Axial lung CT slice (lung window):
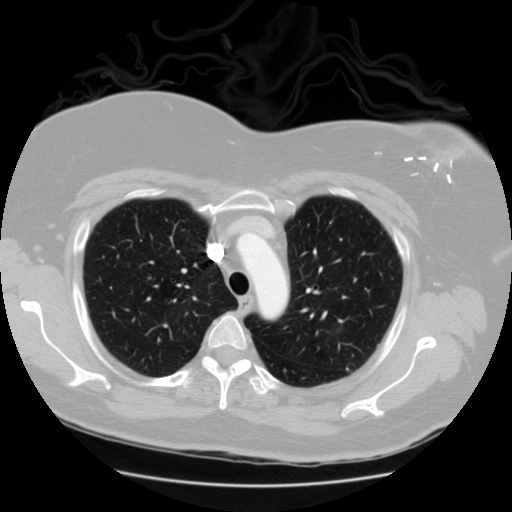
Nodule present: no